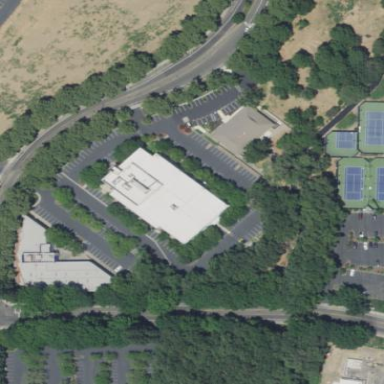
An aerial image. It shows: Commercial building.